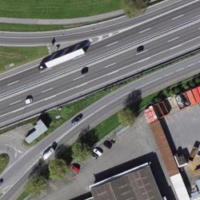
EUNIS habitat code: 57
Species observed at this site:
Buteo buteo